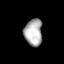
Tissue: lung
Cell type: Epithelial cells
Senescence score: 0.1497
Nuclear area (px): 473
Mean DAPI intensity: 175.047